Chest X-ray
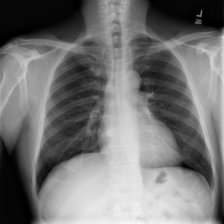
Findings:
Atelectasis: negative
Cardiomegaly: negative
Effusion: negative
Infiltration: negative
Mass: negative
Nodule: negative
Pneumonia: negative
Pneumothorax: negative
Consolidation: negative
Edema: negative
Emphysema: negative
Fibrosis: negative
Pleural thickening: negative
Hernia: negative